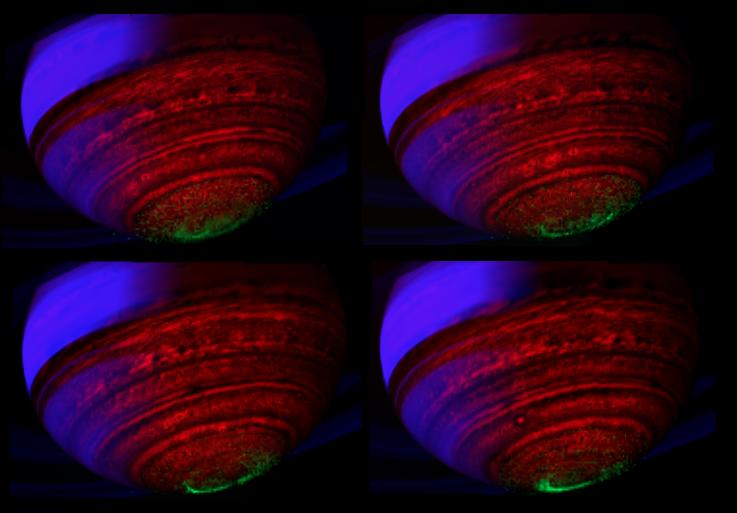
Four Aurora Snapshots Saturn, Cassini-Huygens